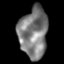
Tissue: skin
Cell type: Epithelial cells
Senescence score: 0.2263
Nuclear area (px): 1413
Mean DAPI intensity: 124.589